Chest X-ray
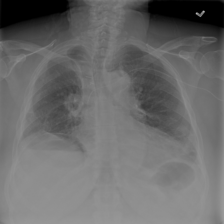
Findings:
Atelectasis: negative
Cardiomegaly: negative
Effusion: negative
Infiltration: negative
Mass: negative
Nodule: negative
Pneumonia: negative
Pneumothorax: negative
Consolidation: negative
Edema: negative
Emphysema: negative
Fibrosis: negative
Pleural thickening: negative
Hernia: negative